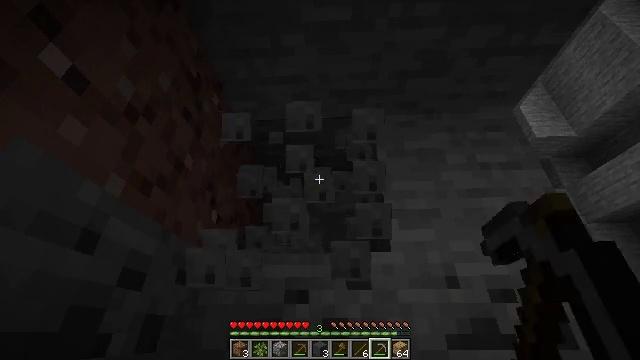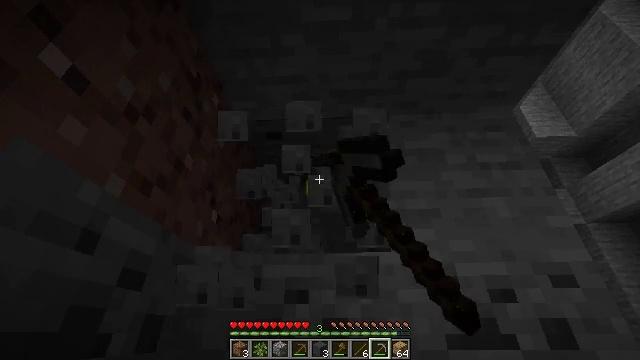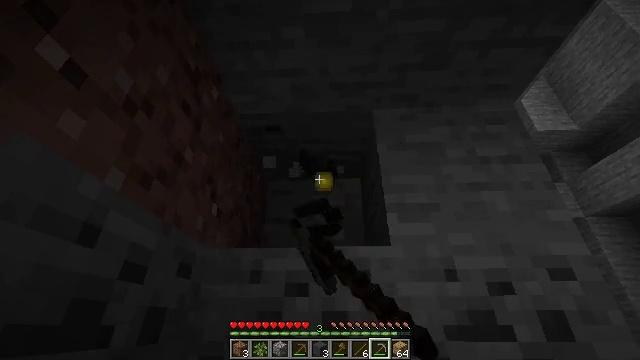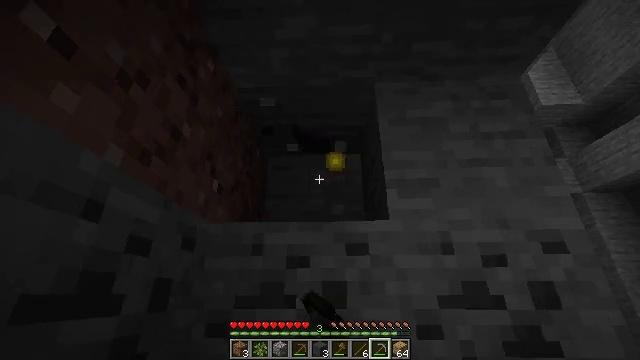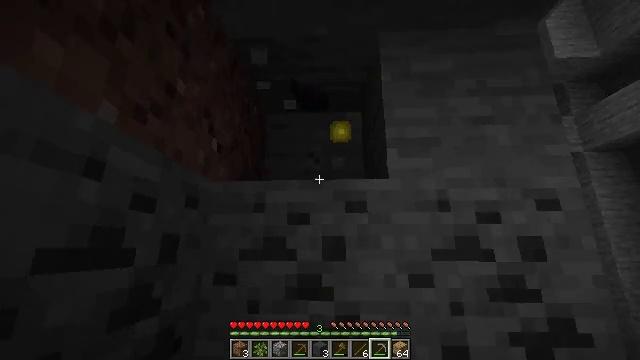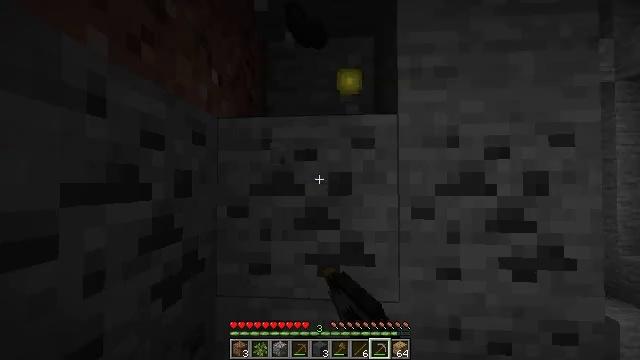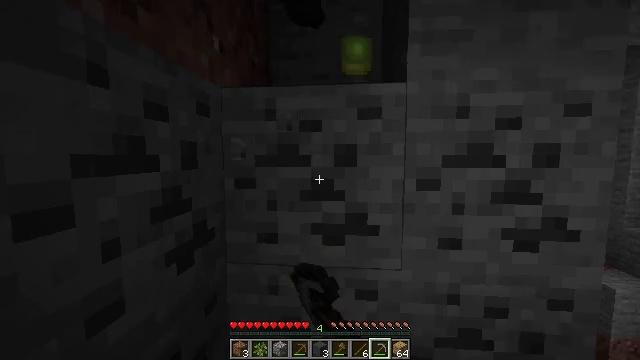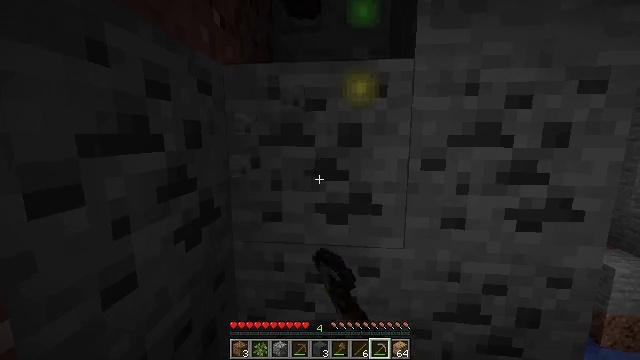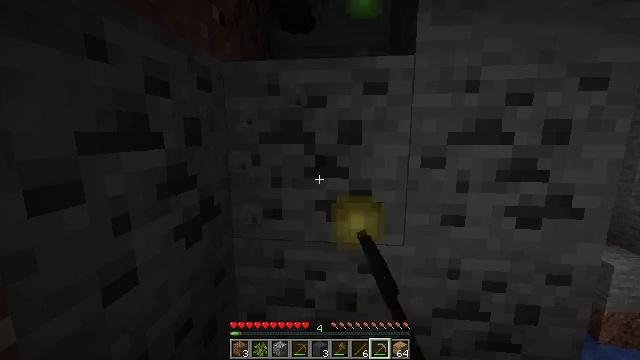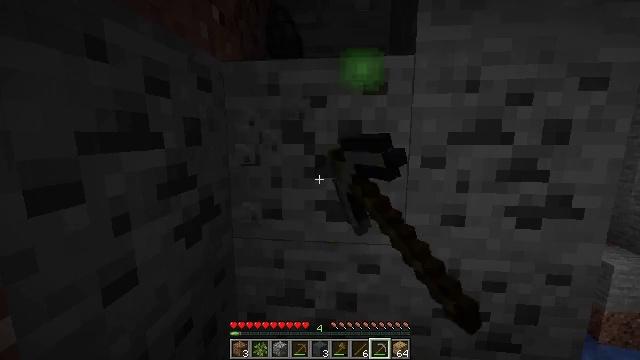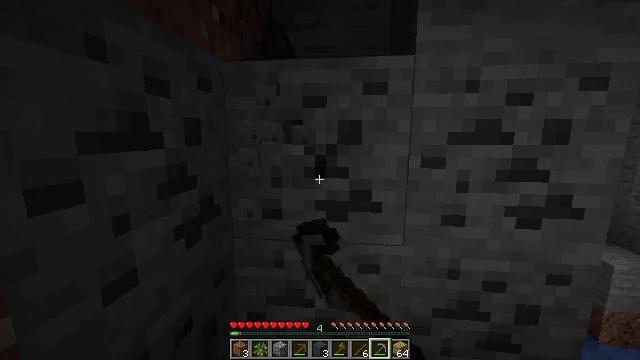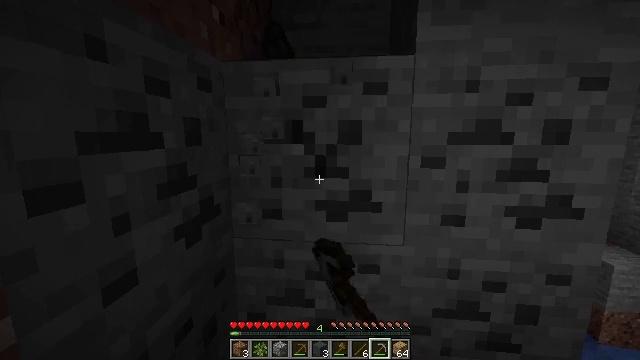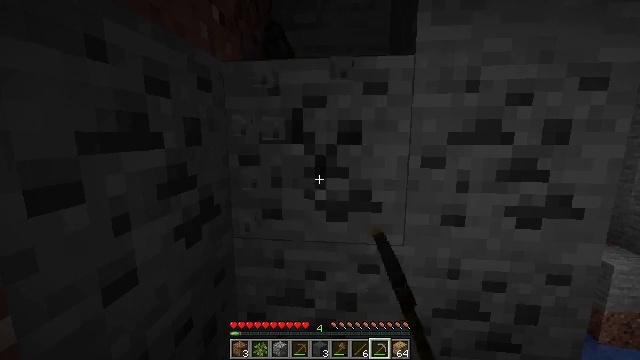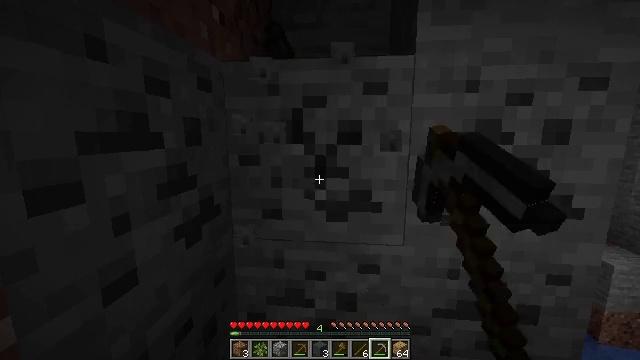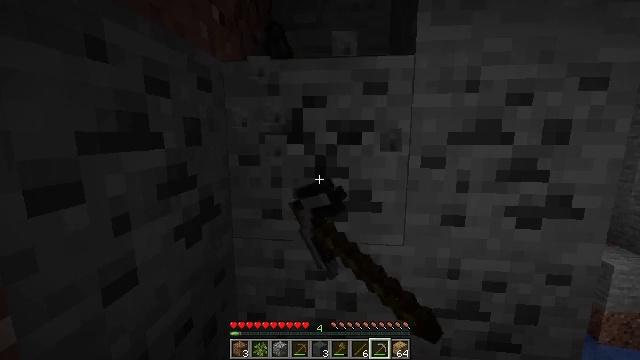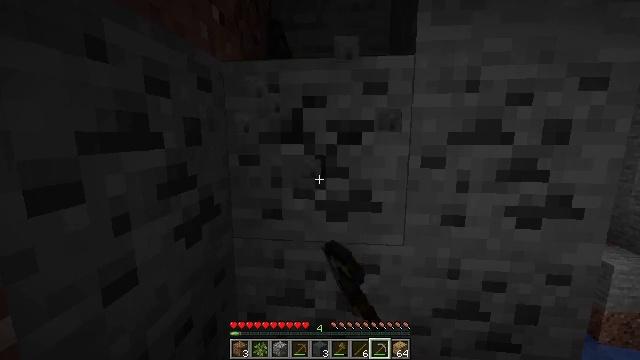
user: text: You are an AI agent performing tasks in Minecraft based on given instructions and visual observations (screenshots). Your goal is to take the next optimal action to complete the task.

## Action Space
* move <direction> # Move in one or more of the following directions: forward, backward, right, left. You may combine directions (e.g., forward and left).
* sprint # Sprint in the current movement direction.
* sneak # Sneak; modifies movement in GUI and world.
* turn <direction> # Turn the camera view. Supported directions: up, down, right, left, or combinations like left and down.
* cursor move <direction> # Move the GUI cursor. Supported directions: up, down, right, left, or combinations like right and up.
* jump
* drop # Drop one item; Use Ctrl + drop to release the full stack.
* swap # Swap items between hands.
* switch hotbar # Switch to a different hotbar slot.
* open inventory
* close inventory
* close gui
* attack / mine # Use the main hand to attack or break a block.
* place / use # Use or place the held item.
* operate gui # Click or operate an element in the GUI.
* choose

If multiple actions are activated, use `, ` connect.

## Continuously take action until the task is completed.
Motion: motion action
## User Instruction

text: Find and mine the coal ore.
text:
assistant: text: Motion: attack / mine
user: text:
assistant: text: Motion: turn down, attack / mine
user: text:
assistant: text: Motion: turn down, attack / mine
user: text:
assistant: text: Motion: turn down, attack / mine
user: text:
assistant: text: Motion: turn left and down, attack / mine
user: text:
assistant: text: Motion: turn left and down, attack / mine
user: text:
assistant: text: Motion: turn down, attack / mine
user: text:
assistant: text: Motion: attack / mine
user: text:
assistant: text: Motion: attack / mine
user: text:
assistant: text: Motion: attack / mine
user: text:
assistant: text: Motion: attack / mine
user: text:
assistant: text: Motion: attack / mine
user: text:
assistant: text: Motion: attack / mine
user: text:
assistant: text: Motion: attack / mine
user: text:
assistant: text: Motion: attack / mine
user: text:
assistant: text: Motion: attack / mine
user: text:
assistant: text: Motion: attack / mine
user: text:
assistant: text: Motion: attack / mine
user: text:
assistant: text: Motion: attack / mine
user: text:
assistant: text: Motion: attack / mine
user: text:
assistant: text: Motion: attack / mine
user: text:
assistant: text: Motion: attack / mine
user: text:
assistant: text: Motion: attack / mine
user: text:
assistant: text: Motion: attack / mine
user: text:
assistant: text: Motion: attack / mine
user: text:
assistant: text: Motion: attack / mine
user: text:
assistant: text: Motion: attack / mine
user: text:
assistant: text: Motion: attack / mine
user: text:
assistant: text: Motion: attack / mine
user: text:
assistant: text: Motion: attack / mine